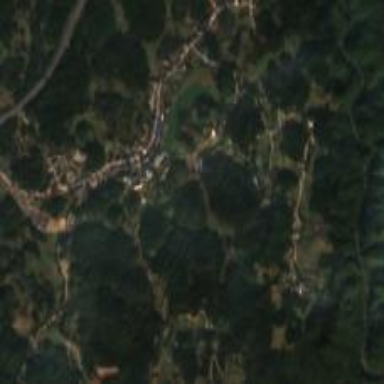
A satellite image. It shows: Ethnic township within town.